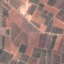
Label: PermanentCrop